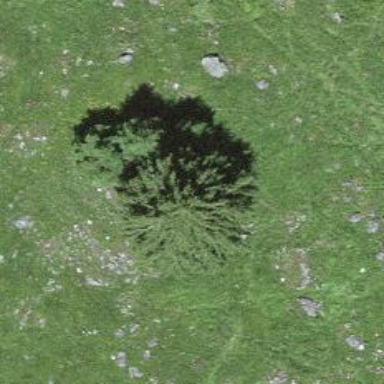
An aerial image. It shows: Needle-leaved tree in natural setting.